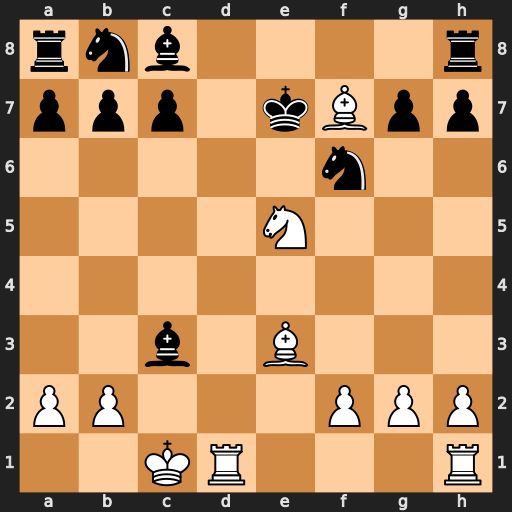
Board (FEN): rnb4r/ppp1kBpp/5n2/4N3/8/2b1B3/PP3PPP/2KR3R
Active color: w
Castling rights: -
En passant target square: -
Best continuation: Bc5#